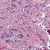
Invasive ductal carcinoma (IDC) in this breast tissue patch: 1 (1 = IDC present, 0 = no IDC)